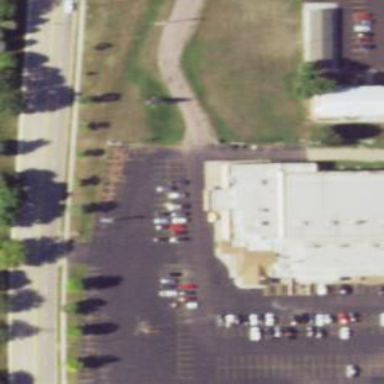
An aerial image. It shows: Retail building with bowling alley on leisure land.